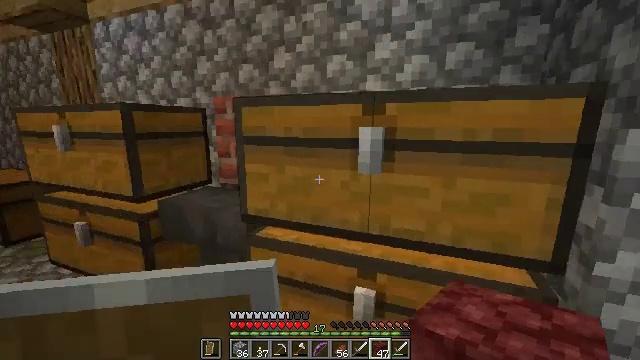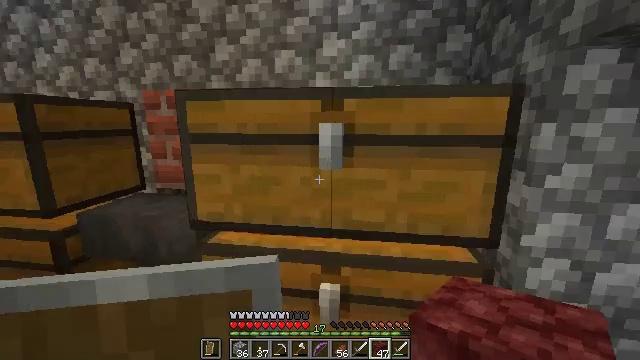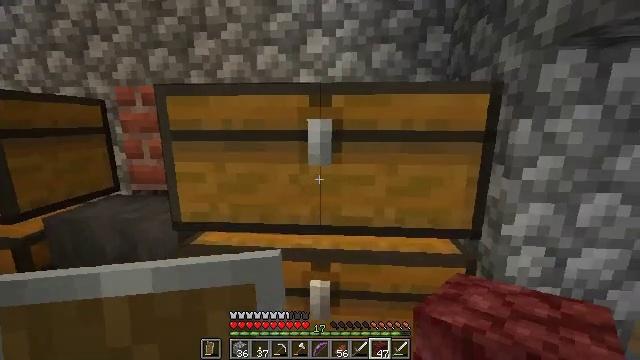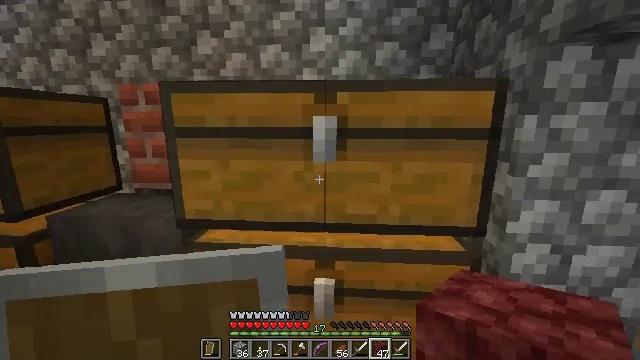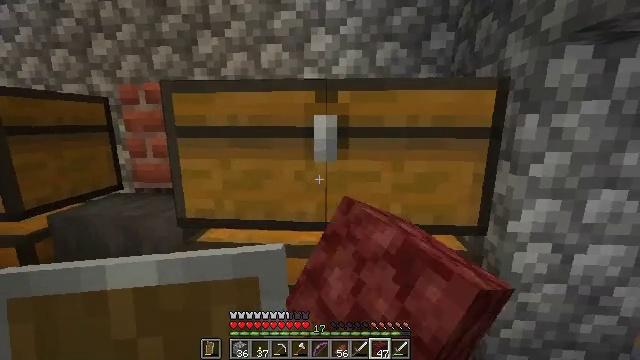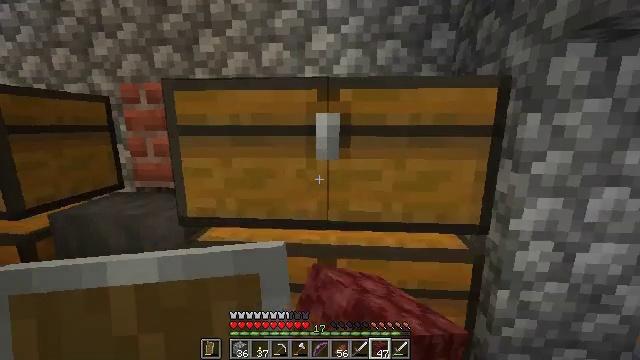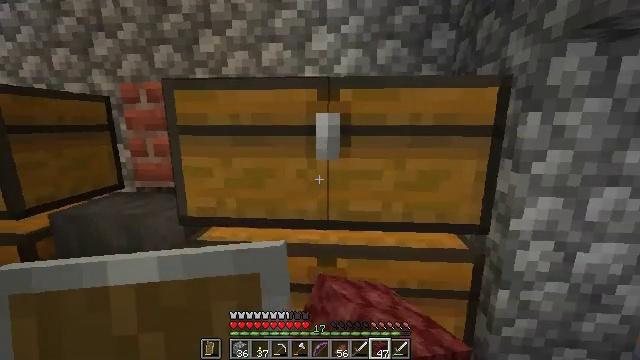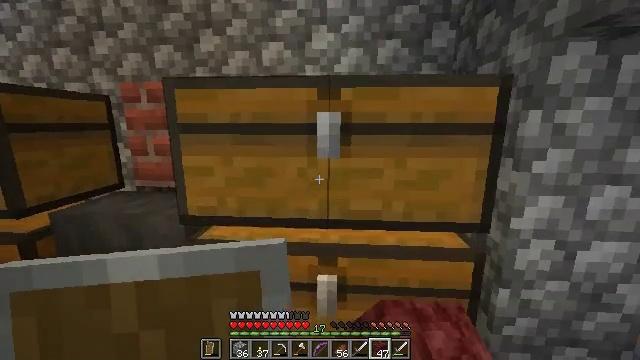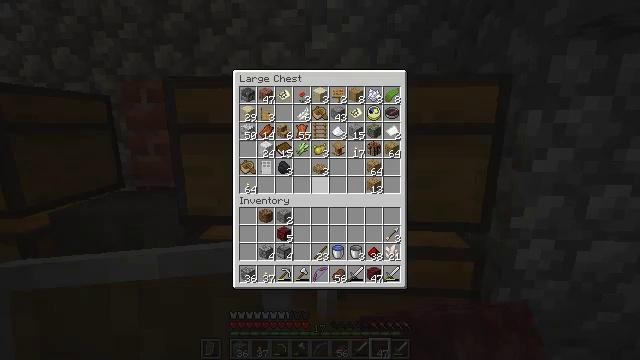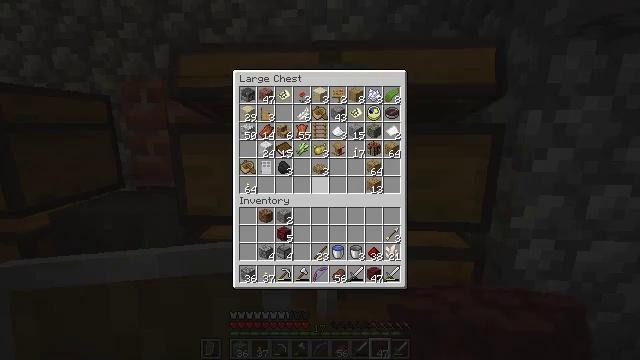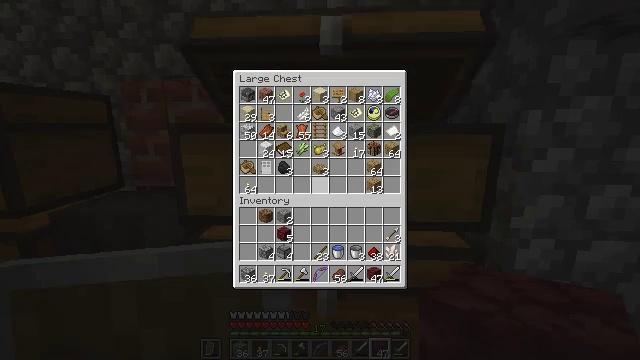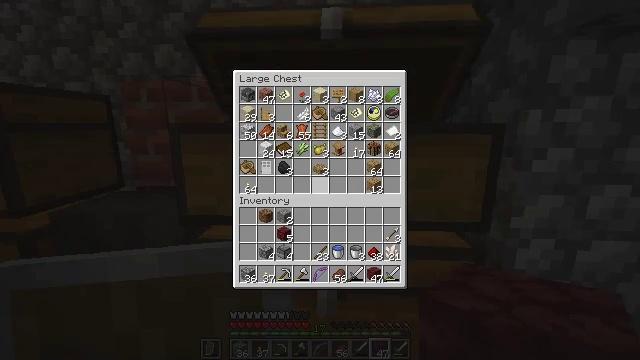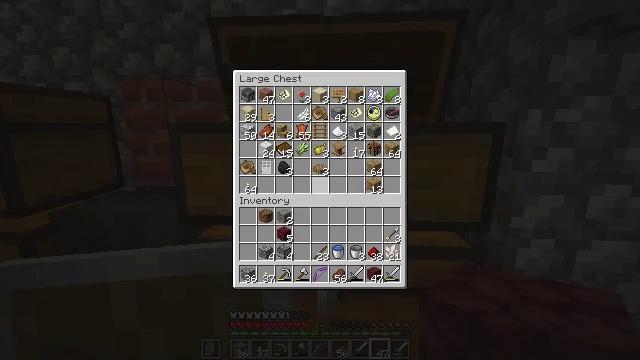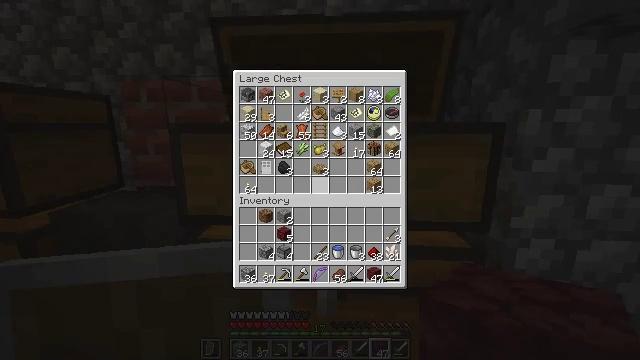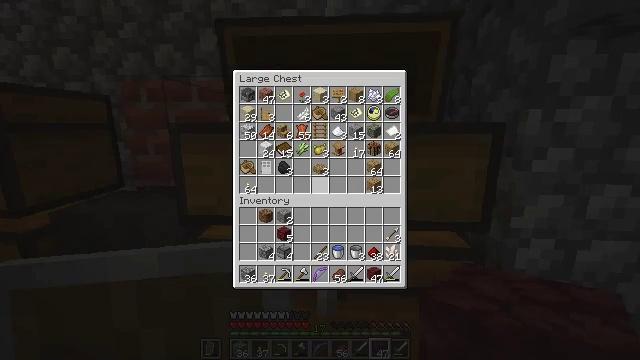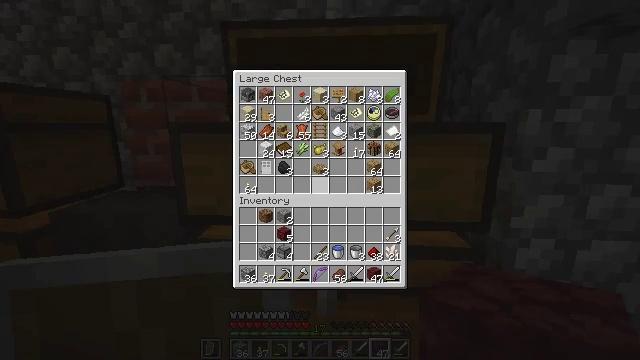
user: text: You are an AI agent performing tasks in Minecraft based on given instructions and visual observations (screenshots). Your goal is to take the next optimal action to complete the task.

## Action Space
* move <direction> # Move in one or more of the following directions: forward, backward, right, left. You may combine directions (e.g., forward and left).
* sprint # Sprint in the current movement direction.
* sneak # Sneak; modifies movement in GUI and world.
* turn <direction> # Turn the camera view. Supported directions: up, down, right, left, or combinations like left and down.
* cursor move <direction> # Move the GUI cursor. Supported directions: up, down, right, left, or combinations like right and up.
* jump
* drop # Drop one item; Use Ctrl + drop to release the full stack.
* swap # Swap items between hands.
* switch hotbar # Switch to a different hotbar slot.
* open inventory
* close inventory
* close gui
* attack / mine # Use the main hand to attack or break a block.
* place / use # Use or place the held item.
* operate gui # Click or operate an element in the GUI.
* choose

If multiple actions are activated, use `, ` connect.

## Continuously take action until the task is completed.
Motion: motion action
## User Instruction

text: Craft a stone button with a stone.
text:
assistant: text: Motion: turn right
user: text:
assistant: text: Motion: turn right
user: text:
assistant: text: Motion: use / place
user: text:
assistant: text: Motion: use / place
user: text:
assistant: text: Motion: use / place
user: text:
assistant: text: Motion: no_op
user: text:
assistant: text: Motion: no_op
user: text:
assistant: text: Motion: no_op
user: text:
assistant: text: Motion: no_op
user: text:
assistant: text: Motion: no_op
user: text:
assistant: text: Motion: no_op
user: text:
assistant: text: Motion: no_op
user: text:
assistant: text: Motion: no_op
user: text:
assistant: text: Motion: no_op
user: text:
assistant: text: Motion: no_op
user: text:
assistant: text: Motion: no_op
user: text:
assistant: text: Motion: no_op
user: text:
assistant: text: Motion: no_op
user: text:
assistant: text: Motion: no_op
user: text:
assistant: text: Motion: no_op
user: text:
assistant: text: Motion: no_op
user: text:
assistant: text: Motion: no_op
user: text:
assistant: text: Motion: no_op
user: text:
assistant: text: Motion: no_op
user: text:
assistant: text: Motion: no_op
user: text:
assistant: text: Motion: no_op
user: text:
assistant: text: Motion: open inventory
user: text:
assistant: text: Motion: turn down, open inventory
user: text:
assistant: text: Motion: turn left and down, open inventory
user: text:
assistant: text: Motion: turn left and down